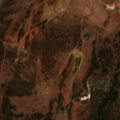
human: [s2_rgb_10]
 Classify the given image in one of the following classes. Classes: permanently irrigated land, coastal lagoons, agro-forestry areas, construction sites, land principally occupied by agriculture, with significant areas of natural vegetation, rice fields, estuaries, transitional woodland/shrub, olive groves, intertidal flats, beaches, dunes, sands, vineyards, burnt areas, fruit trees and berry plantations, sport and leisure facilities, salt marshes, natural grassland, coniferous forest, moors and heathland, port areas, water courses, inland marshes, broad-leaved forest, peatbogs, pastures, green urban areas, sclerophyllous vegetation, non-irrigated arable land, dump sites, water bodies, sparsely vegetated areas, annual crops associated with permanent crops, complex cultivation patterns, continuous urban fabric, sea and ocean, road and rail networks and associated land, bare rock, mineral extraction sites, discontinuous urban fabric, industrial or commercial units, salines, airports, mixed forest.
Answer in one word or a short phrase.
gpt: non-irrigated arable land, sclerophyllous vegetation